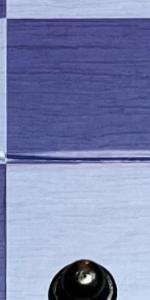
Label: Empty